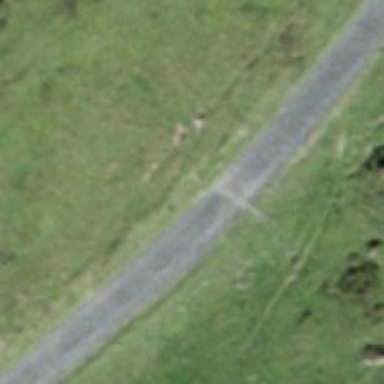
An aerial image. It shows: Gravel track with grade3 tracktype.